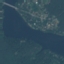
Land use / land cover class: River